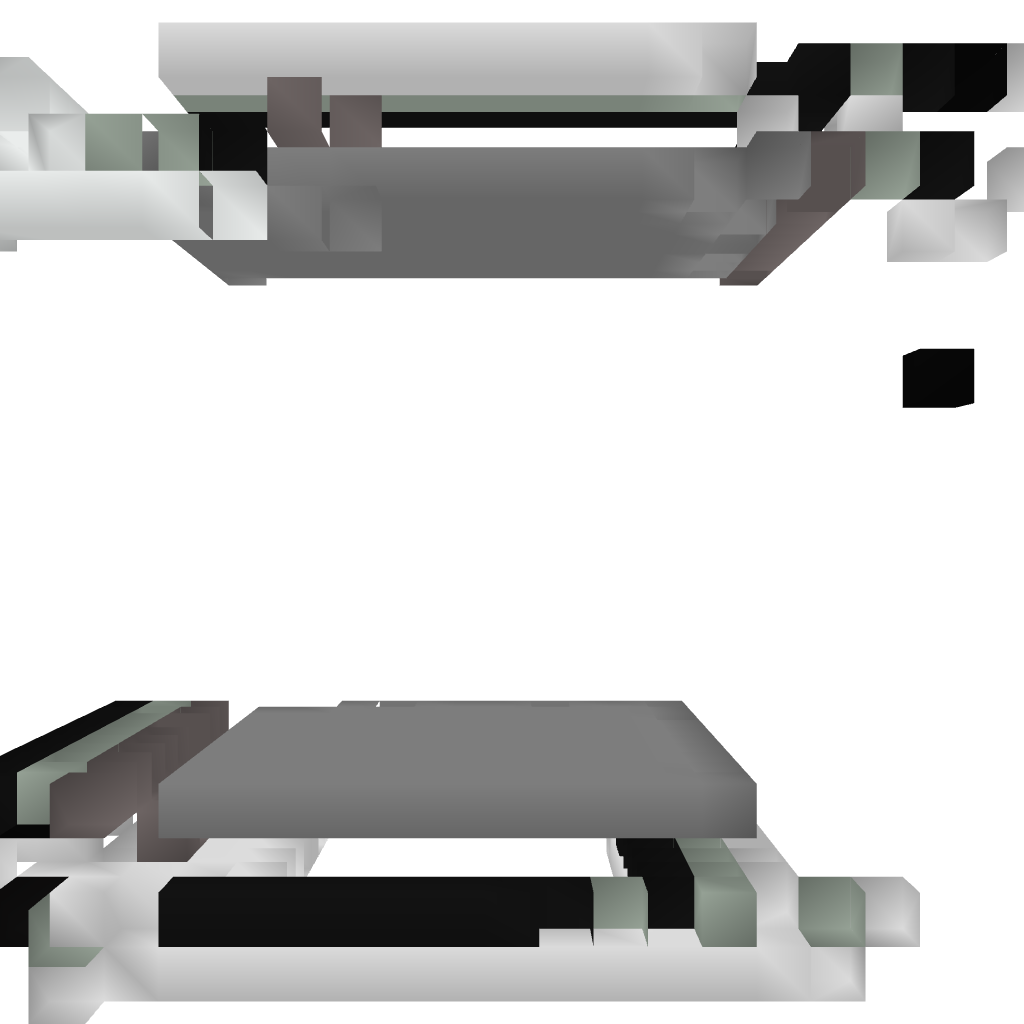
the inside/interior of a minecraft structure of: Self Building Room